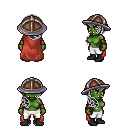
a pixel art fantasy rpg character, female body template, orc, green skin, maroon cape, white pants, gray right-swept hairstyle, chain helm, cloth bracers, black shoes, four views (front, back, left, right), 2x2 character sprite sheet, small pixel art, hard edges, no anti-aliasing